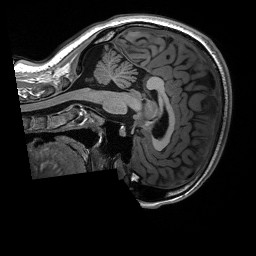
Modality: T1w
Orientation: sagittal
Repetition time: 8 s
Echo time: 0.066 s